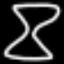
Label: hourglass